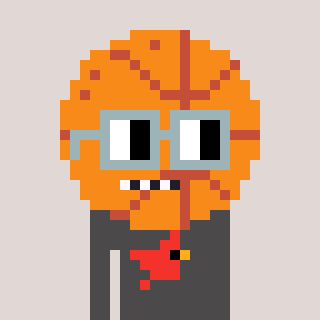
a pixel art character with square dark gray glasses, a basketball-shaped head and a grayscale-colored body on a warm background